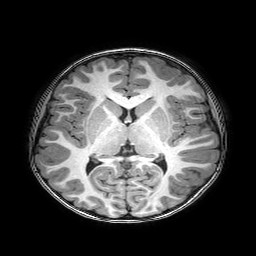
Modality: T1w
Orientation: coronal
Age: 6
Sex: female
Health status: healthy